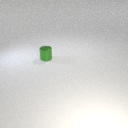
small green metal cylinder